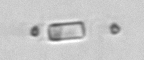
Label: Chaetoceros